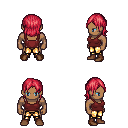
a pixel art fantasy rpg character, male body template, human, dark skin, maroon pirate shirt, gold greaves, ruby red long bangs hairstyle, brown shoes, four views (front, back, left, right), 2x2 character sprite sheet, small pixel art, hard edges, no anti-aliasing